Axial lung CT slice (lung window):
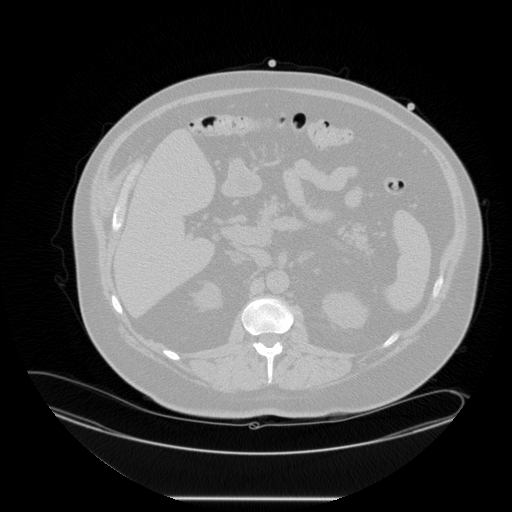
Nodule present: no